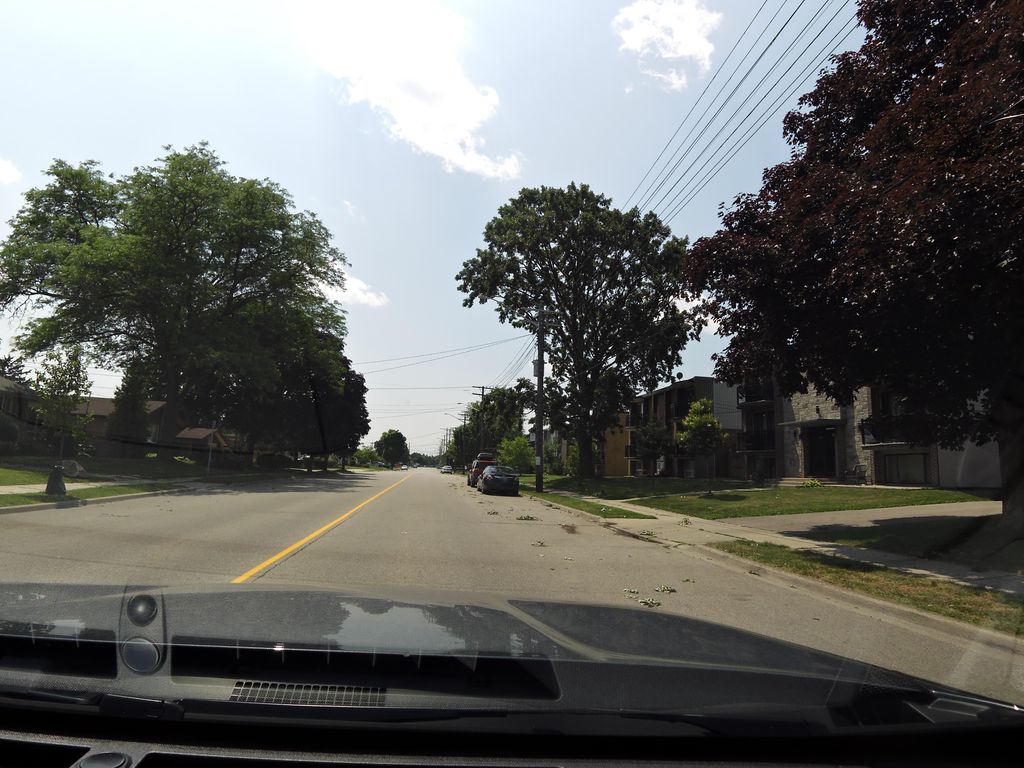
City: hamilton